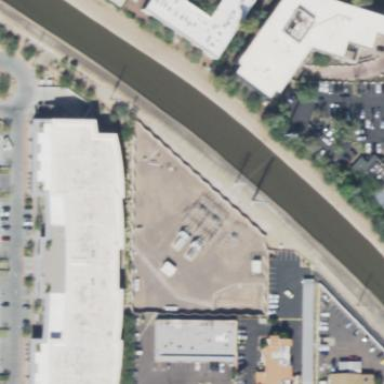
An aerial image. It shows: Outdoor distribution substation.